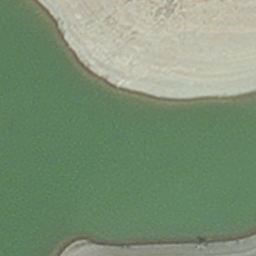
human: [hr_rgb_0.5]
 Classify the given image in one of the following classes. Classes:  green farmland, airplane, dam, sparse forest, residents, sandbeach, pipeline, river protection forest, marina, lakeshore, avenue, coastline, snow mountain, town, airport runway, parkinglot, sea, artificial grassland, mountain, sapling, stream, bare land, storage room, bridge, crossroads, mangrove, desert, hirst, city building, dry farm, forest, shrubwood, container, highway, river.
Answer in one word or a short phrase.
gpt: hirst